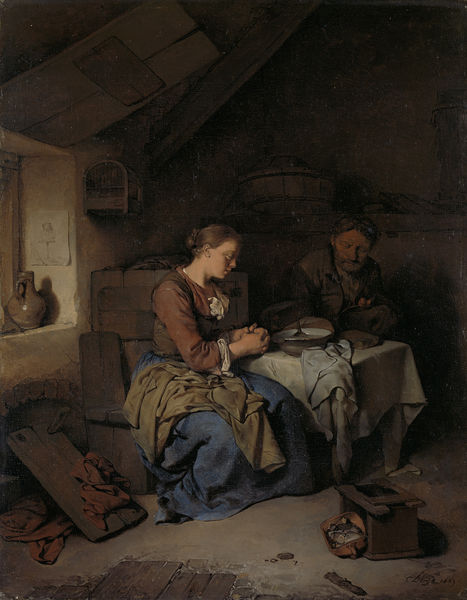
Titel: Het gebed voor de maaltijd
Künstler: Cornelis Pietersz. Bega
Standort: Amsterdam
Institution: Rijksmuseum
Schlagwörter: mann, braun, frau, holz, tisch, zimmer, rot, hütte, interieur, paar, krug, essen, brett, beten, gebet, tischgebet, kate